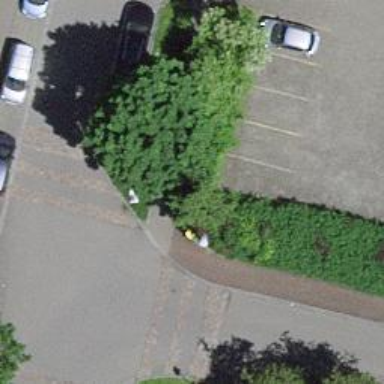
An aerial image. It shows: Post box.